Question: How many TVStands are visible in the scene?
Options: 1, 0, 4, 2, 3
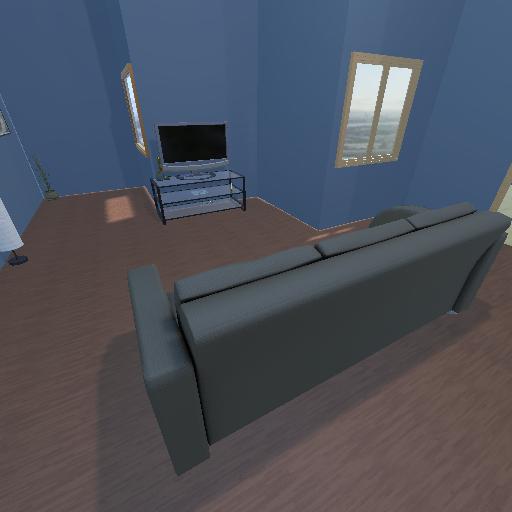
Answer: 1